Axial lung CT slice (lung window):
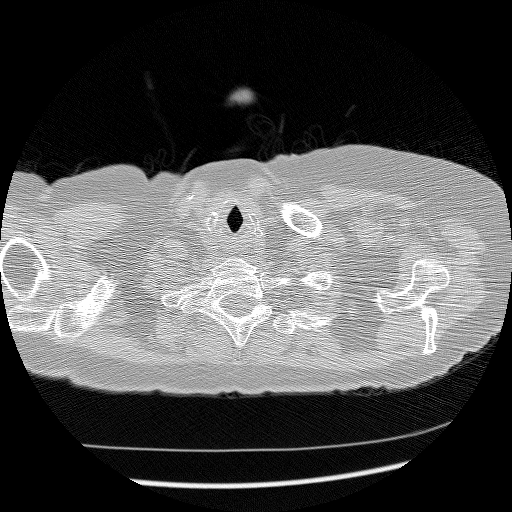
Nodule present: no